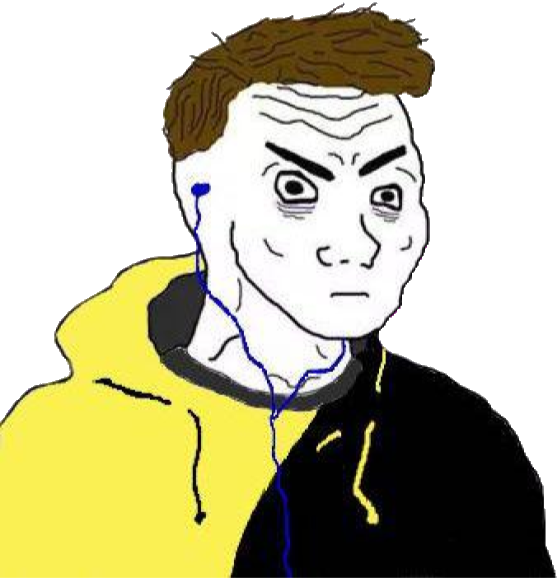
Label: 5_Doomer